Interaction volume radius: 10 \u00c5
Interaction volume height: 10 \u00c5
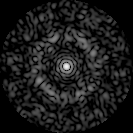
Disorder parameter: 0.8552